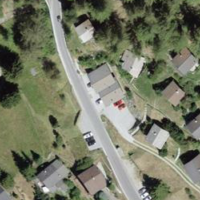
EUNIS habitat code: 55
Species observed at this site:
Convolvulus arvensis
Periparus ater